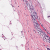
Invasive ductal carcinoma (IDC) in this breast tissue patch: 1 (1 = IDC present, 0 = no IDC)